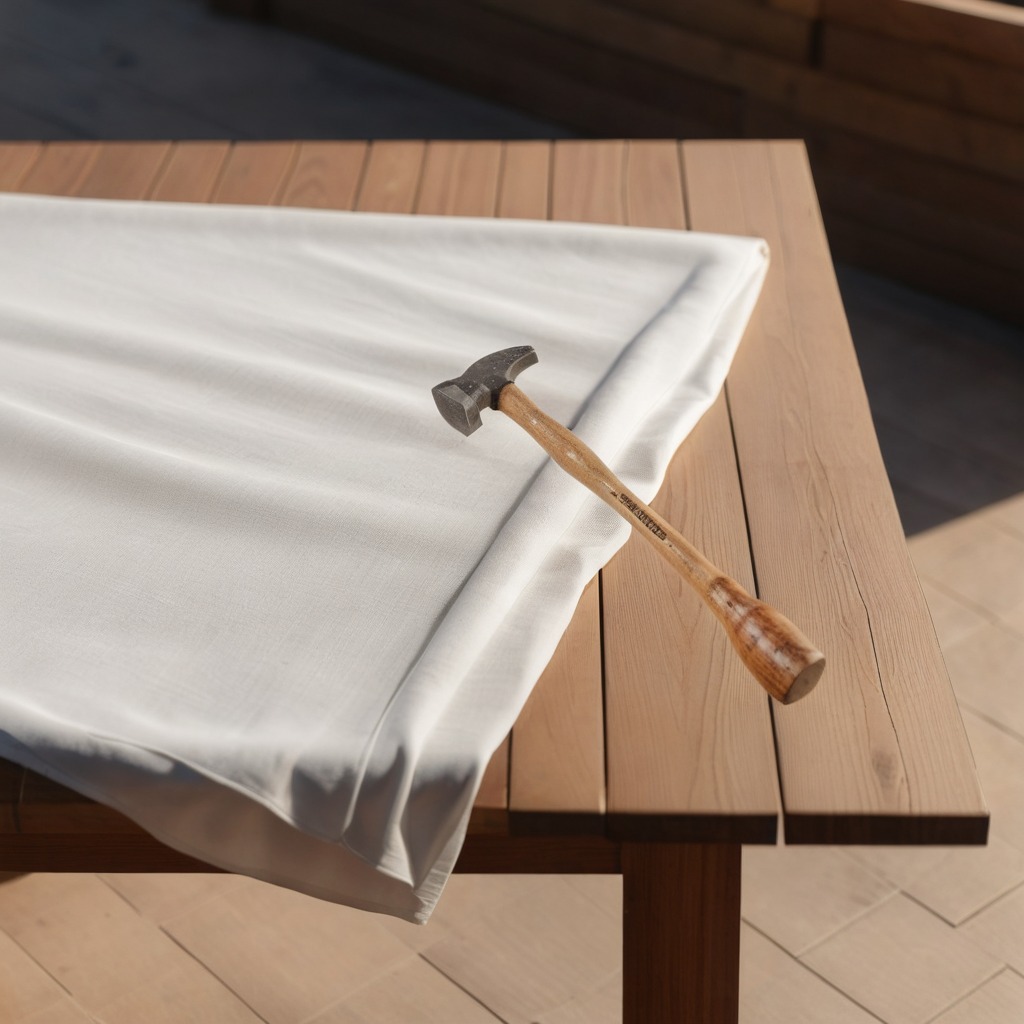
A hammer is lying on a wooden table in an outdoor workshop.